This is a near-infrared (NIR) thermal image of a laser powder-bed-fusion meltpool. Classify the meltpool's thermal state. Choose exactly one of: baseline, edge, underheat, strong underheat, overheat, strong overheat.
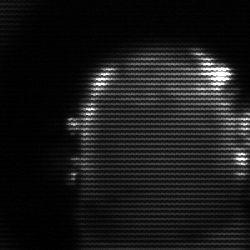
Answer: baseline